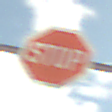
Verkehrszeichen: Stop
Umgebung: Outdoor, Beach
Tageszeit: Midday
Wetter: PartlyCloudy
Licht: Natural
Jahreszeit: NotSpecified
Kontrast: HighContrast